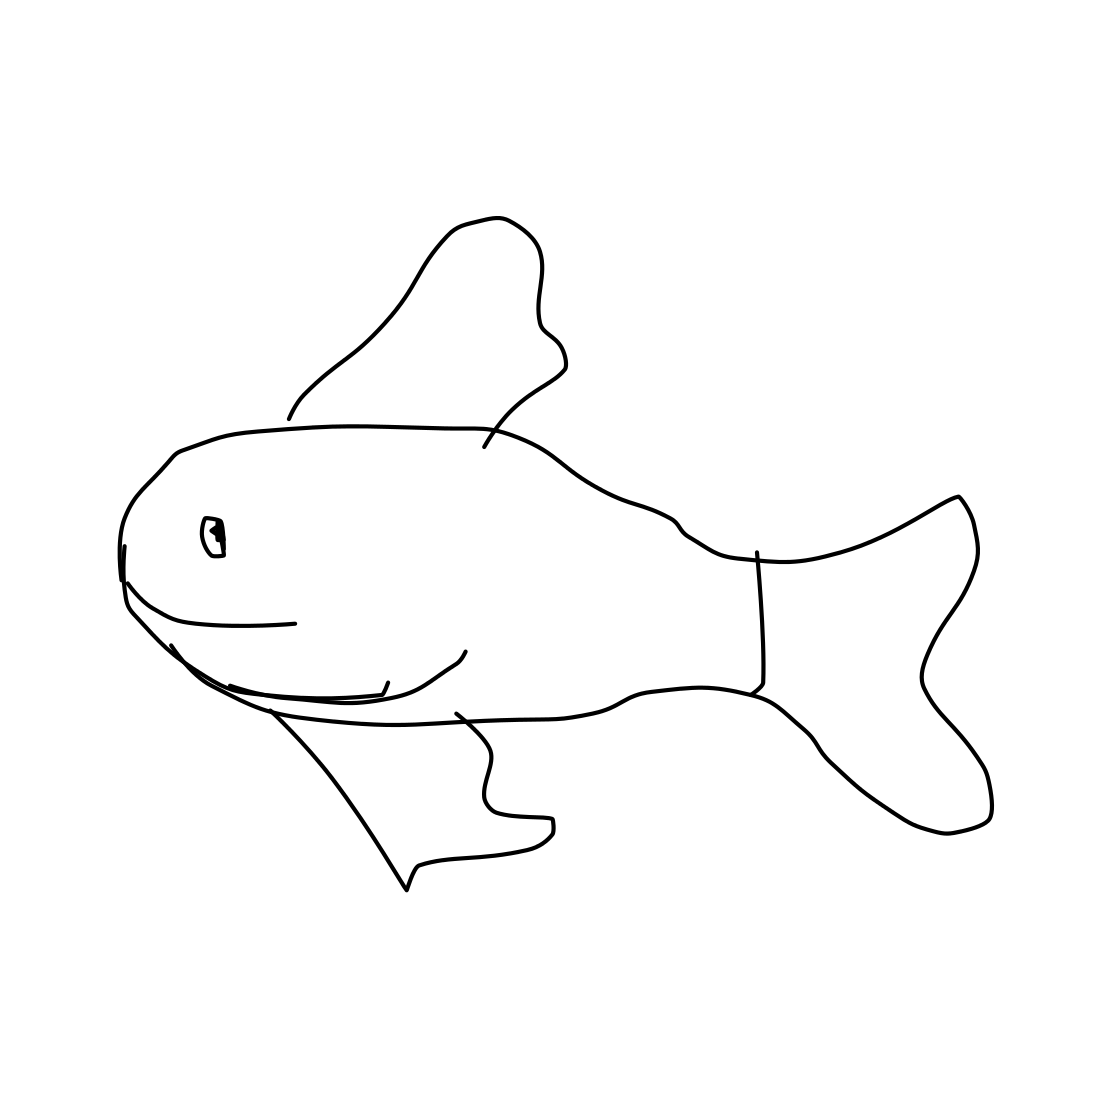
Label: dolphin